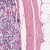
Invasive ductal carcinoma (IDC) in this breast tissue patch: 1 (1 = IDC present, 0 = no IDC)